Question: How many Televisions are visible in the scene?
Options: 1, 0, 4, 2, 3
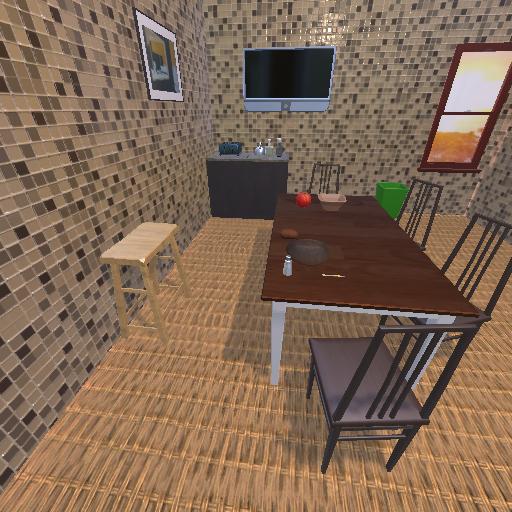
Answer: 1